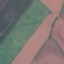
Label: AnnualCrop